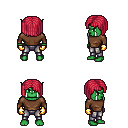
a pixel art fantasy rpg character, male body template, orc, green skin, brown long-sleeve shirt, metal pants, ruby red pageboy hairstyle, gold gloves, four views (front, back, left, right), 2x2 character sprite sheet, small pixel art, hard edges, no anti-aliasing